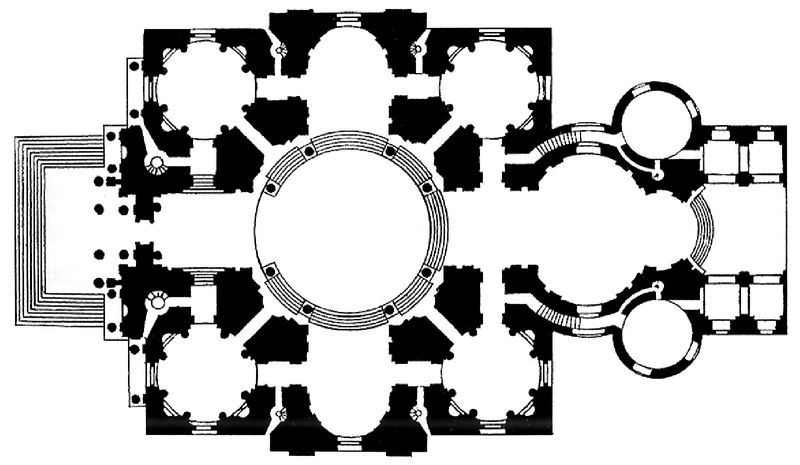
Titel: Invalidendom in Paris
Künstler: Jules Hardouin-Mansart
Standort: Paris, Invalidendom (EU - F - Ile-de-France)
Schlagwörter: fenster, pfeiler, säulen, zeichnung, architektur, kirche, kreis, kuppel, treppe, ring, türme, schwarzweiß, portal, villa, apsis, chor, plan, grundriss, nischen, zentralbau, rotonda